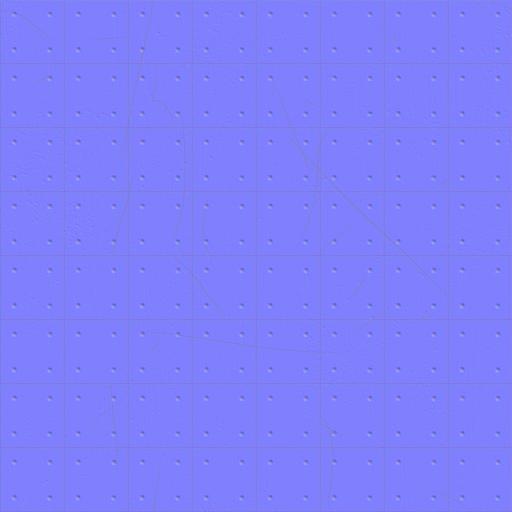
concrete flat pattern smooth tiled tiles